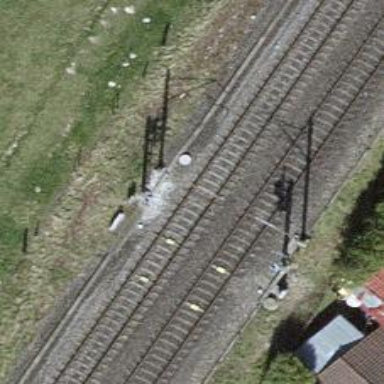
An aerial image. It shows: Railway signal.